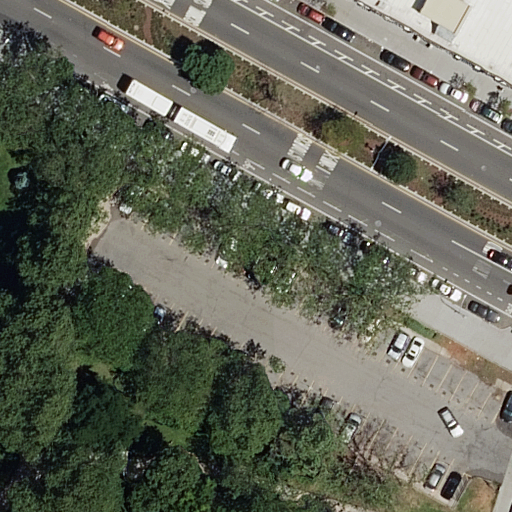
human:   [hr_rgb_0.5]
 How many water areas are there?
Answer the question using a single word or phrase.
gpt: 0

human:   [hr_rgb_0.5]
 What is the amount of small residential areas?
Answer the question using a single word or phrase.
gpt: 0

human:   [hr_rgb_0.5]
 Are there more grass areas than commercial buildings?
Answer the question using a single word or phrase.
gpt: yes

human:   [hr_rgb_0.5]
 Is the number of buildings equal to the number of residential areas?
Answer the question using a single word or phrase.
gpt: yes

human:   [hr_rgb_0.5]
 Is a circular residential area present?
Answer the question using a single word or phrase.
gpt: no

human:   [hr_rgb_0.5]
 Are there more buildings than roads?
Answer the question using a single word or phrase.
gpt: no

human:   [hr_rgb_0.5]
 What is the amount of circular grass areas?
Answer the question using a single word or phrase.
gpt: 0

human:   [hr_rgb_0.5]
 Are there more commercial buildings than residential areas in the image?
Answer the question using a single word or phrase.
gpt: no

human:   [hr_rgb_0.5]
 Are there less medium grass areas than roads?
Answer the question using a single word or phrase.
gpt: yes

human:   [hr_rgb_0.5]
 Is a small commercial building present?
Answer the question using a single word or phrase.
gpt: no

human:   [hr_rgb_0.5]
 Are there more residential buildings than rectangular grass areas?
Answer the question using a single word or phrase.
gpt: no

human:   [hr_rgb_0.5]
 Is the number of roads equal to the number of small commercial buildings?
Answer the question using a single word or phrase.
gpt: no

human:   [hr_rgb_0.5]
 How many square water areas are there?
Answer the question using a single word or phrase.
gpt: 0

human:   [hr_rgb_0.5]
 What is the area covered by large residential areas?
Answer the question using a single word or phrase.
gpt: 9802m2

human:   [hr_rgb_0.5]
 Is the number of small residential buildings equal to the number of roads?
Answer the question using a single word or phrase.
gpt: no

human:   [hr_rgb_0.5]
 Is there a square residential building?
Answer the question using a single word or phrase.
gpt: no

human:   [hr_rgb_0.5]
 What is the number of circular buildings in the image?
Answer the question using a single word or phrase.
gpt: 0

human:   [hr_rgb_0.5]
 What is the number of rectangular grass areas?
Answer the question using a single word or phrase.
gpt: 1

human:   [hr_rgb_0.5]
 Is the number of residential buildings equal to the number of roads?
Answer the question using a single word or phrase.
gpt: no

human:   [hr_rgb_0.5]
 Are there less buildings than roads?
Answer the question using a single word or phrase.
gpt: yes

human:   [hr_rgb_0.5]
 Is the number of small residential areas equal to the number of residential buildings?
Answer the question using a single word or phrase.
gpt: no

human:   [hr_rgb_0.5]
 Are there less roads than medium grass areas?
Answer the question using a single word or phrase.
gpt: no

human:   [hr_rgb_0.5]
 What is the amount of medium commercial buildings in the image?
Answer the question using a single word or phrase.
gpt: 0

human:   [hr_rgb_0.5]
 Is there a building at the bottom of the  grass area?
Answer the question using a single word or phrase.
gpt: no

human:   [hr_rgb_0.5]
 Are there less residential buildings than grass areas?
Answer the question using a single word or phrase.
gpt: no

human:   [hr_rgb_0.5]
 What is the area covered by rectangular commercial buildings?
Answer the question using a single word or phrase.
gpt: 0m2

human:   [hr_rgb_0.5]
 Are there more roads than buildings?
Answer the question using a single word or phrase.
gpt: yes

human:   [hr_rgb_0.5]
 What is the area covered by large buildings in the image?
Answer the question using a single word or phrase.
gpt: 0m2

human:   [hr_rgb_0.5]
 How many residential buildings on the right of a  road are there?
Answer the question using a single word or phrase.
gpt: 1

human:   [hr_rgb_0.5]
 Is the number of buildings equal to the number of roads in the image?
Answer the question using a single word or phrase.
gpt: no

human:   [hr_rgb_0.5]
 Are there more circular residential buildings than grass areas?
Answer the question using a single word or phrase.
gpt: no

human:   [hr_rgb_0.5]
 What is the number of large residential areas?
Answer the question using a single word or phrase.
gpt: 1

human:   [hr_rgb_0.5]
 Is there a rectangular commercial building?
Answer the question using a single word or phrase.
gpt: no

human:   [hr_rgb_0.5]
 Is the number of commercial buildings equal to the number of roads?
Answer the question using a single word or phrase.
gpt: no

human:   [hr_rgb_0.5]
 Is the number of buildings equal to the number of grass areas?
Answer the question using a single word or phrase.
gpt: yes

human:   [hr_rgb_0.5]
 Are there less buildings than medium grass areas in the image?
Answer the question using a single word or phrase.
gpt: no